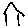
Label: house